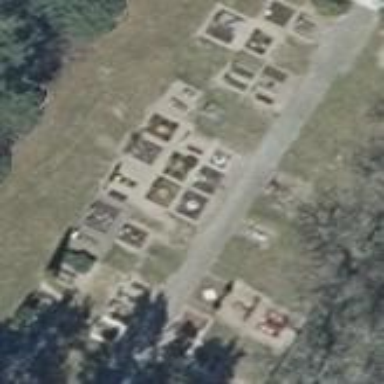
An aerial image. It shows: Cemetery.